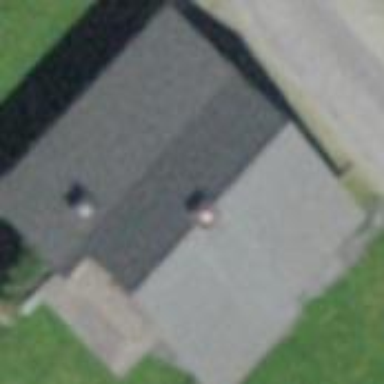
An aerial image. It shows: Detached building.